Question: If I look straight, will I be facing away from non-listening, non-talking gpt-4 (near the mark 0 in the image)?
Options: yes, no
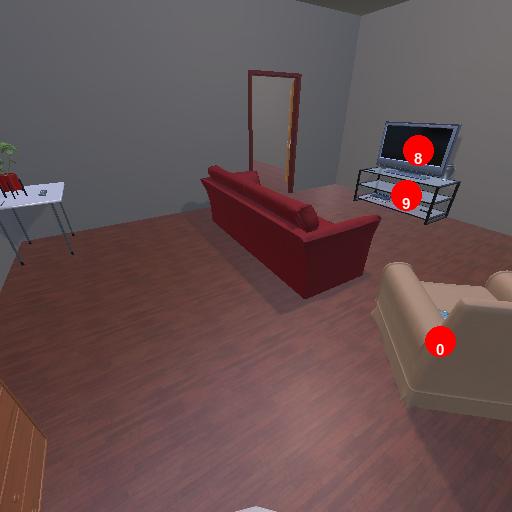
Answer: yes